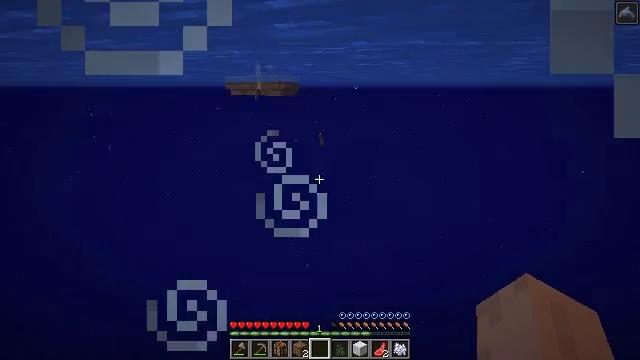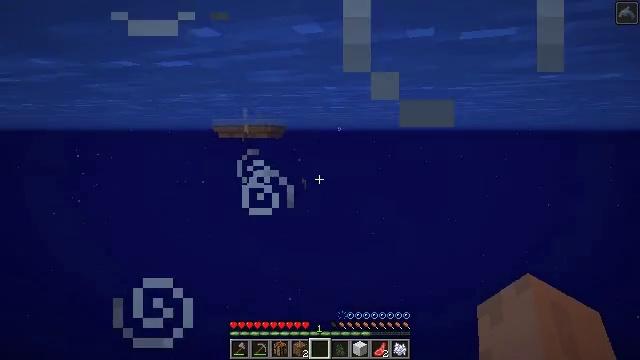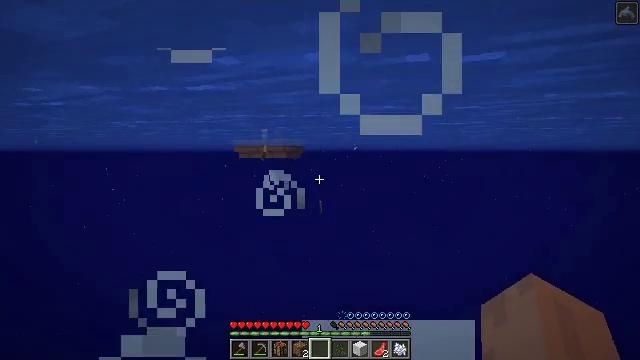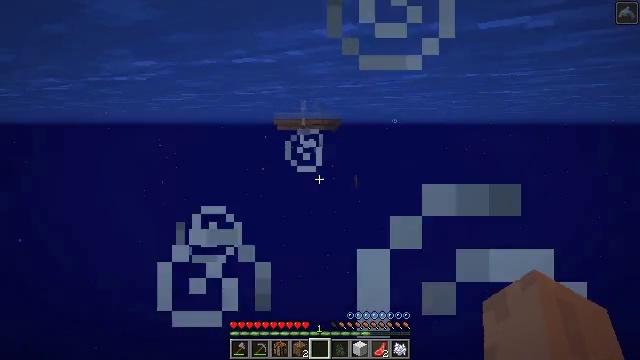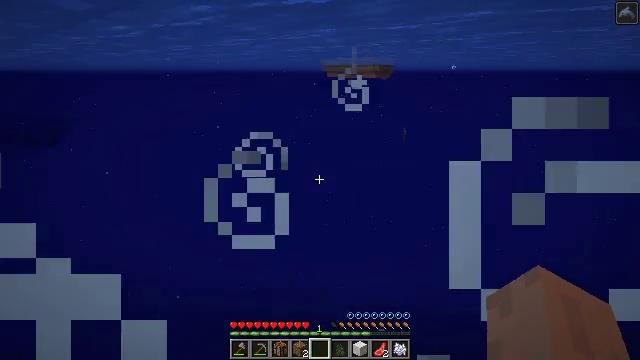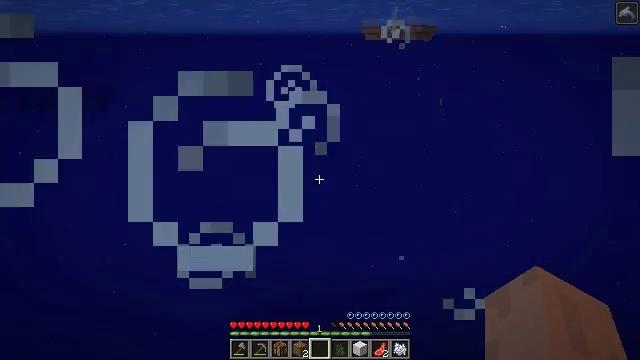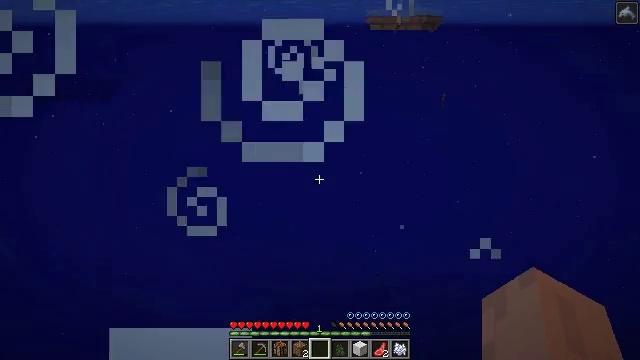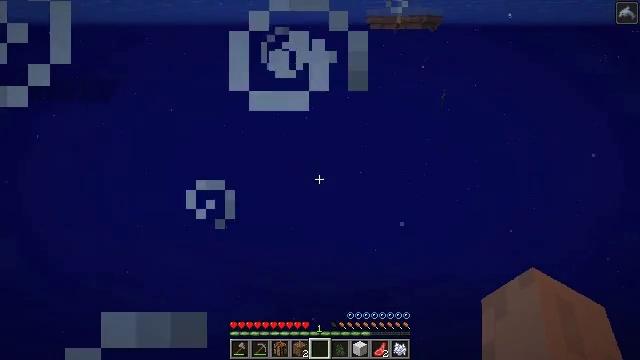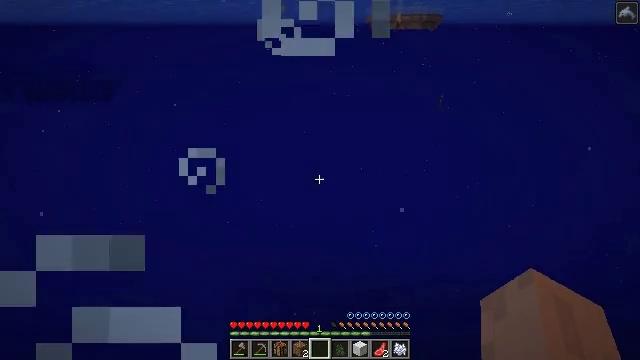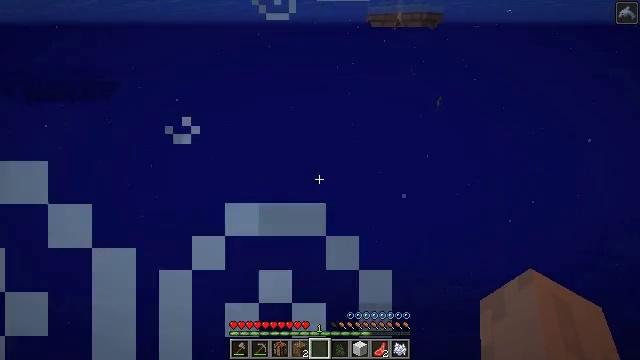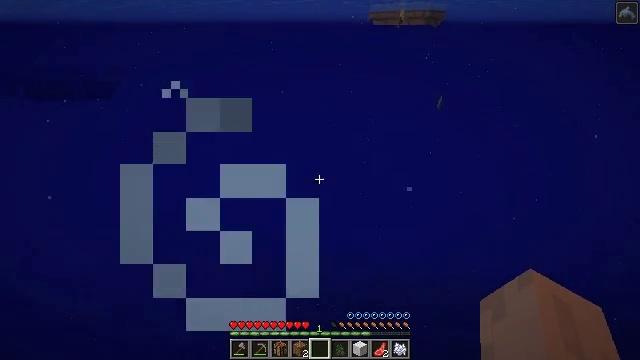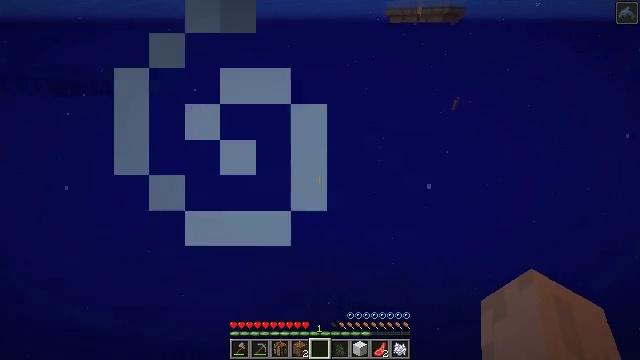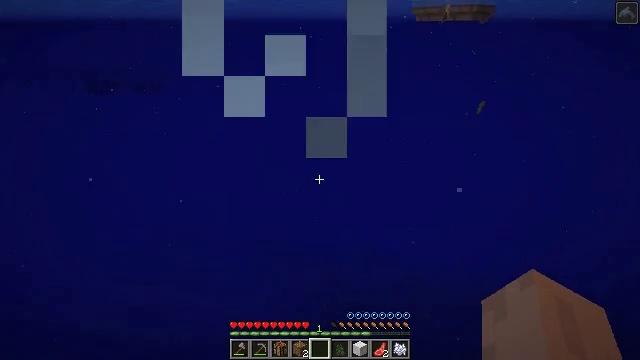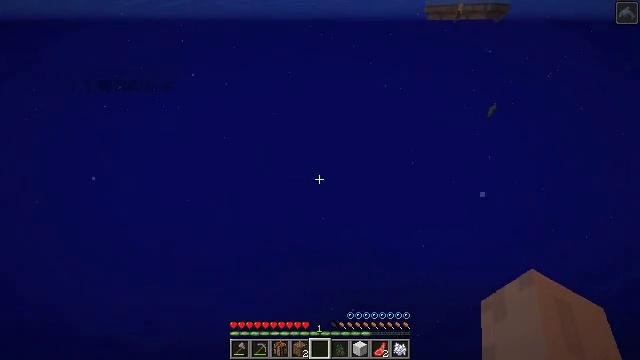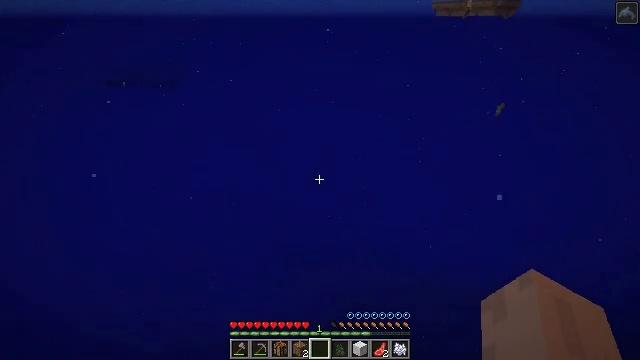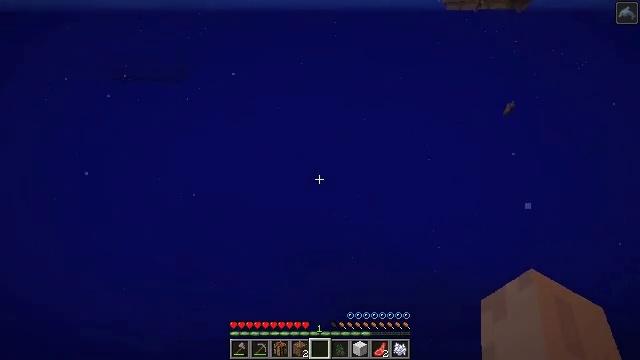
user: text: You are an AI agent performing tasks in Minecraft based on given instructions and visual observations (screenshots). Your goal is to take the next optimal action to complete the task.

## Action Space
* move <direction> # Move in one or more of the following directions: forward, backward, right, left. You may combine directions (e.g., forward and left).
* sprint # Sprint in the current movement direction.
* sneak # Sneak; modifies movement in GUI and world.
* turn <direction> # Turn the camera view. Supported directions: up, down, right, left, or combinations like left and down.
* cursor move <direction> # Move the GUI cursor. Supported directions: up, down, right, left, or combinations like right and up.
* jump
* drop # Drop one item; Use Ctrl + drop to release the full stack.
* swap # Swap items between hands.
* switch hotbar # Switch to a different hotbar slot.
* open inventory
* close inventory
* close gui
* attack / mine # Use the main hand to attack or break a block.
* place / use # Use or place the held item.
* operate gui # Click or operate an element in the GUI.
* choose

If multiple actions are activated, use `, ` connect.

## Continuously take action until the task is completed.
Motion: motion action
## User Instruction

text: Remove a cod from the inventory.
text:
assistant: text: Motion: turn right and up
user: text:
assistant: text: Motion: turn left and up
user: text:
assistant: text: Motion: turn left and down
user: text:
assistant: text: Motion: turn left and down
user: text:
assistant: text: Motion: turn left and down
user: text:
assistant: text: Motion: move forward, turn down
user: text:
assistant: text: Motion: move forward
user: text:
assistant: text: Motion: move forward
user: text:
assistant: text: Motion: move forward
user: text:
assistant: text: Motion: move forward
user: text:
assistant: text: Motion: move forward, turn left
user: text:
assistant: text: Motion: move forward, turn left
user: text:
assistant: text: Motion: move forward, turn left
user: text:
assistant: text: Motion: move forward, turn left
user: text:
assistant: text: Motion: move forward and move right, turn left
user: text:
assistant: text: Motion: move forward and move right, turn left and down
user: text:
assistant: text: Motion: move forward and move right
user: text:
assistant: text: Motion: move forward and move right
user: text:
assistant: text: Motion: move forward and move right
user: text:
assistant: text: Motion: move forward and move right
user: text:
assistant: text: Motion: move forward and move right
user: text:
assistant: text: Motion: move forward and move right
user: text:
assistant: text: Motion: move forward and move right, jump
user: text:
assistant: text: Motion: move forward and move right, jump
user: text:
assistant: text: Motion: move forward and move right, jump
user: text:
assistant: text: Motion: move forward and move right, jump
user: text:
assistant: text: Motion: move forward, jump
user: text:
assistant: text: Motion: move forward, jump
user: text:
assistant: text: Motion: move forward, jump
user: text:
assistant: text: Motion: move forward, jump